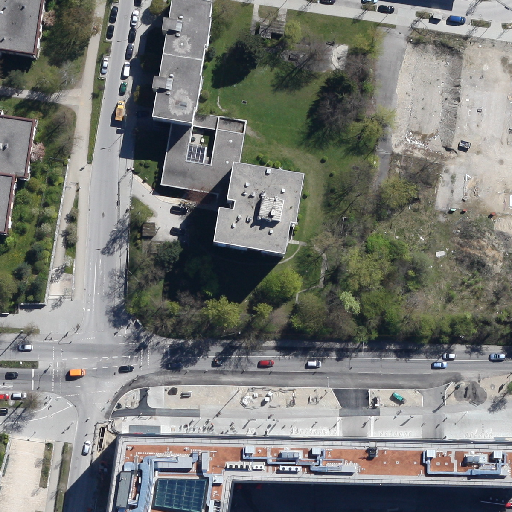
Referring expression: impervious surface